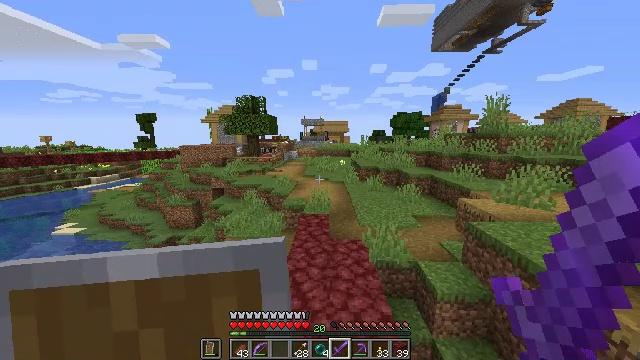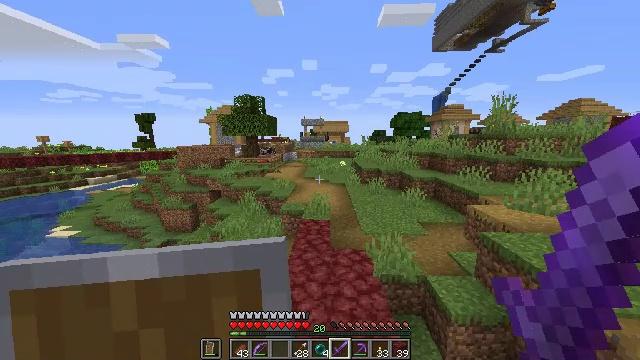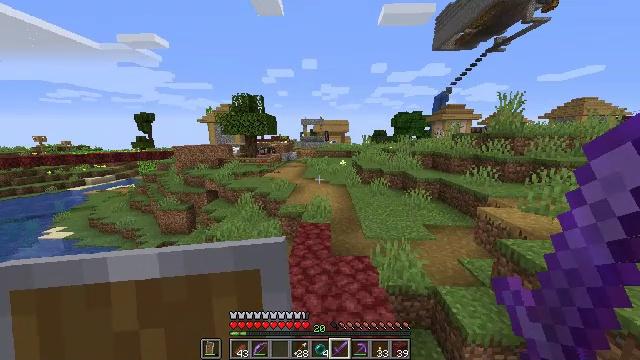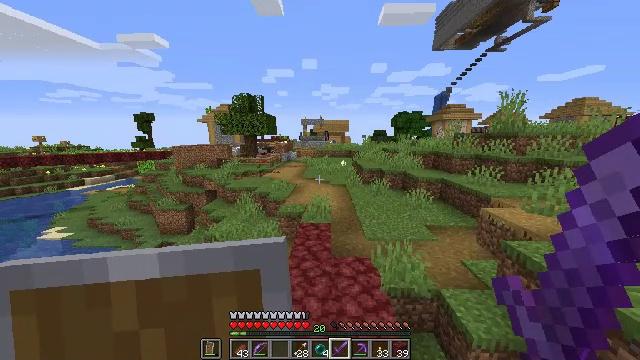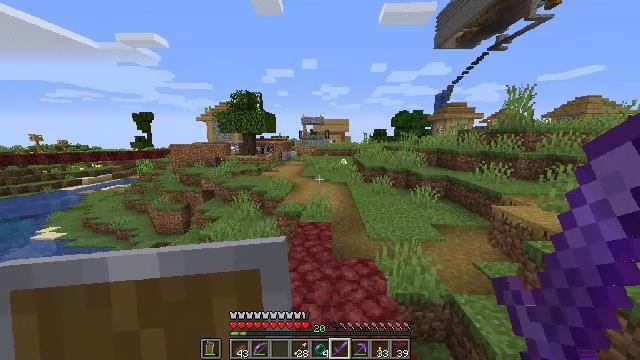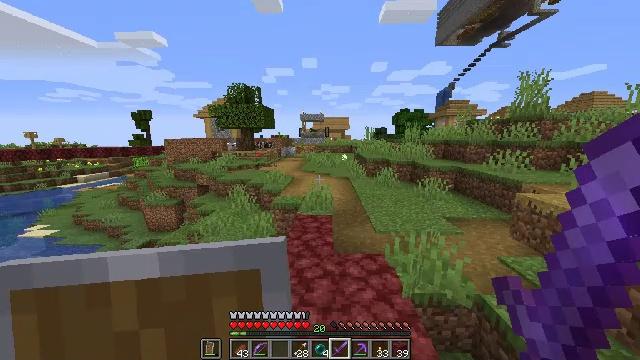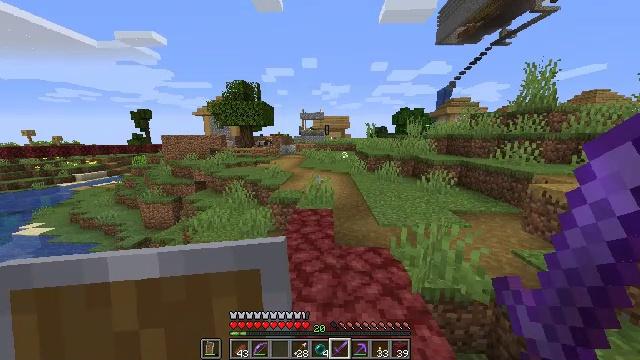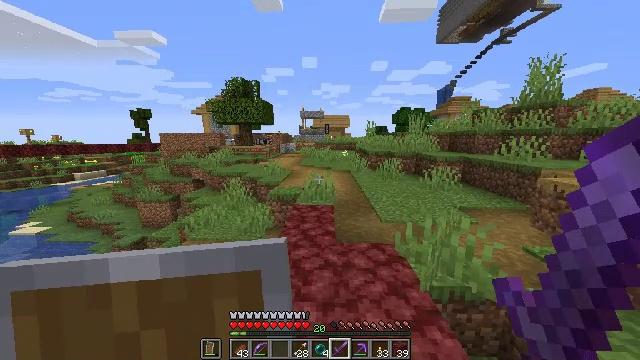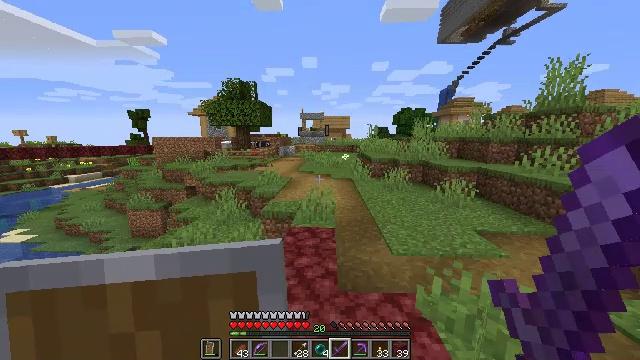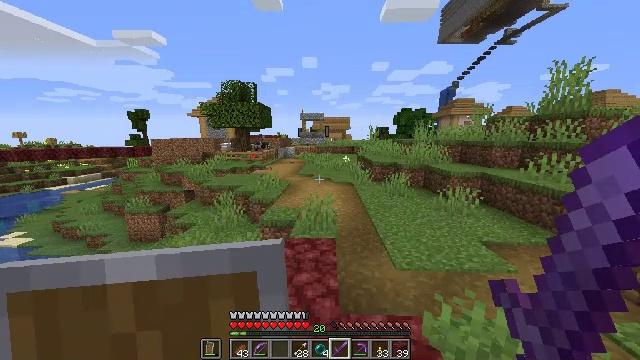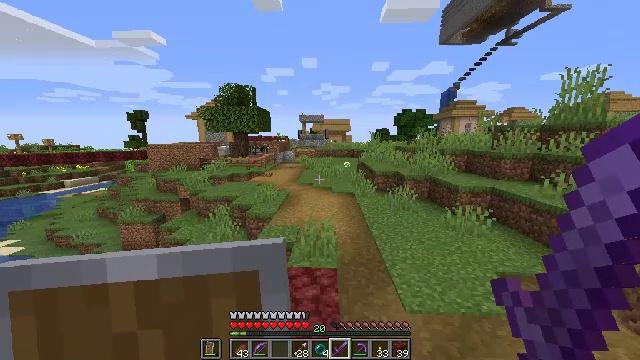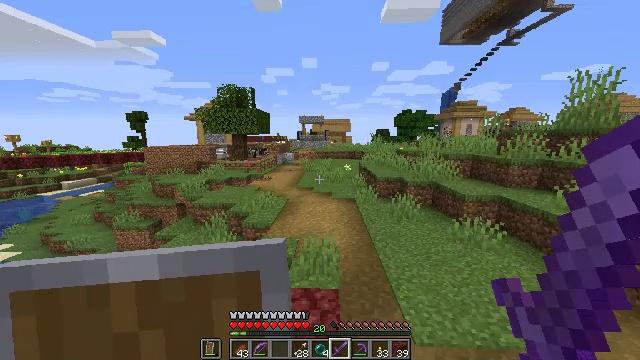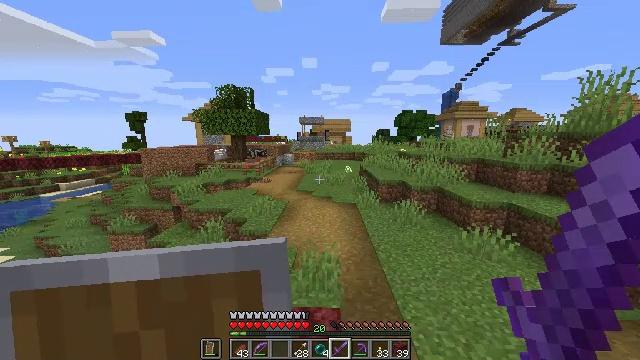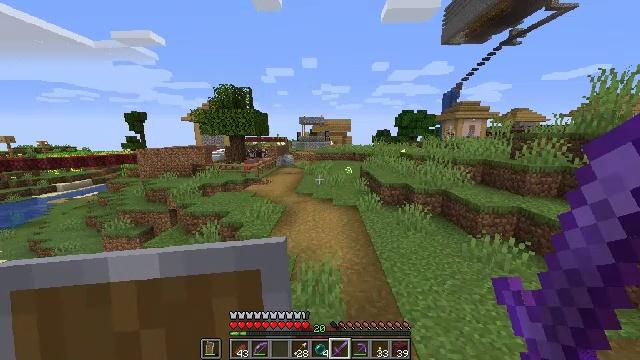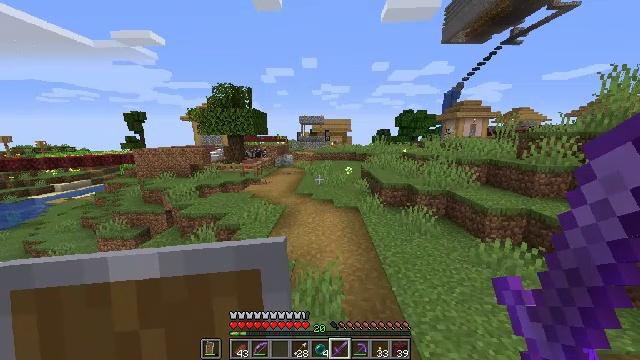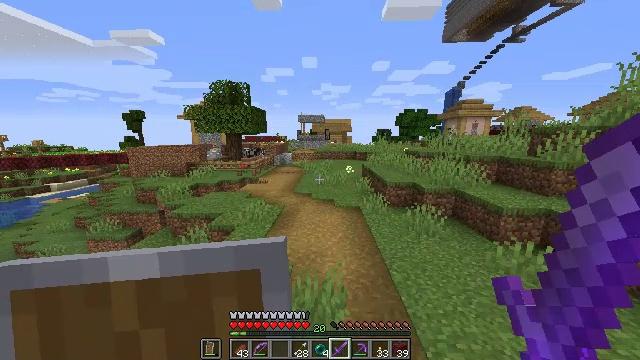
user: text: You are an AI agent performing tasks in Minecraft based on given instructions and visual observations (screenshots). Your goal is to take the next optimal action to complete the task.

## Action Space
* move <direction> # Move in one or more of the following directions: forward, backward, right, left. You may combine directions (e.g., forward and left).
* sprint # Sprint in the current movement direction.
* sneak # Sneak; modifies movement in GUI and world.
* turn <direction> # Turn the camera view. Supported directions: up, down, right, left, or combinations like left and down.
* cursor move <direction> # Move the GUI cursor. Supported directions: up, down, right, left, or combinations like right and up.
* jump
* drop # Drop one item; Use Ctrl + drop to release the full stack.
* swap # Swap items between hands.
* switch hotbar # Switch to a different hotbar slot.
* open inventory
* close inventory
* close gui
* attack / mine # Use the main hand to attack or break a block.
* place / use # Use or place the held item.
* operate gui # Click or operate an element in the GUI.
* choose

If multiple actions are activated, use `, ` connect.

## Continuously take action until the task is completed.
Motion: motion action
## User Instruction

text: Turn blaze rods into blaze powder.
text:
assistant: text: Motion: move forward, jump
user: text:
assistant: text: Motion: move forward, jump
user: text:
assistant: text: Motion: move forward, jump
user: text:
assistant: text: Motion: move forward, jump
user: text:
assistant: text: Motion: move forward, jump
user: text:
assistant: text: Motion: move forward, jump
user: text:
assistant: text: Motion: move forward, jump
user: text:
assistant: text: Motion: move forward, jump
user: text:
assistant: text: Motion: move forward, jump
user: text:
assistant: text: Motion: move forward, jump
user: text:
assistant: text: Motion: move forward, jump
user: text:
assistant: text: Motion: move forward, jump
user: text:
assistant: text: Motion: move forward, jump
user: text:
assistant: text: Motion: move forward, jump
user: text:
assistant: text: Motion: move forward, jump
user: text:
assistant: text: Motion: move forward, jump
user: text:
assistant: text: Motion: move forward, jump
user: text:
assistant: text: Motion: move forward, jump
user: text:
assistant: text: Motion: move forward, jump
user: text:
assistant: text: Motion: move forward, jump
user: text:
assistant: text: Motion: move forward, jump
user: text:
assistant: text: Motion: move forward, jump
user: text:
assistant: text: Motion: move forward, jump
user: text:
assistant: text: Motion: move forward, jump
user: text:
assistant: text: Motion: move forward, jump
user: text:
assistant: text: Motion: move forward, jump
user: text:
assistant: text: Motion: move forward, jump
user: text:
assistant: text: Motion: move forward, jump
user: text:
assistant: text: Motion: move forward, jump
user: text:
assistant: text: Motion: move forward, jump